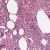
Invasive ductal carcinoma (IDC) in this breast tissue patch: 0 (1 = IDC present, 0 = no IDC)